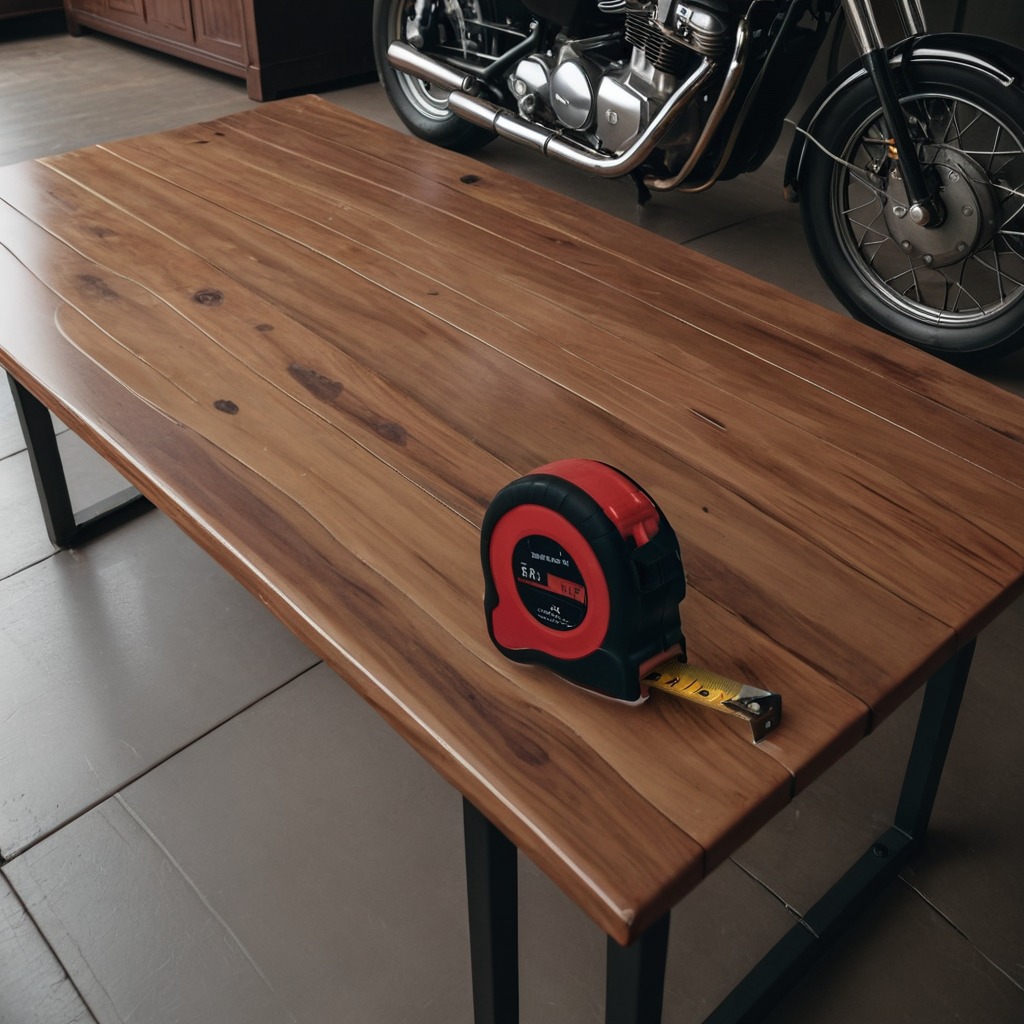
A measuring tape lies on an oil-spilled wooden table in a vintage motorcycle garage.